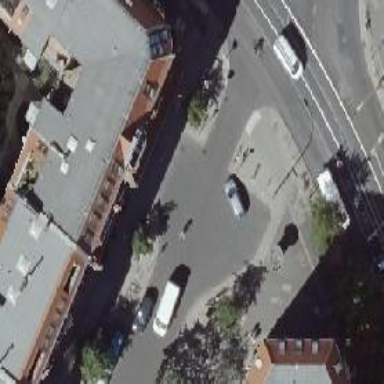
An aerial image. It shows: Turning circle on the road.